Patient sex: F
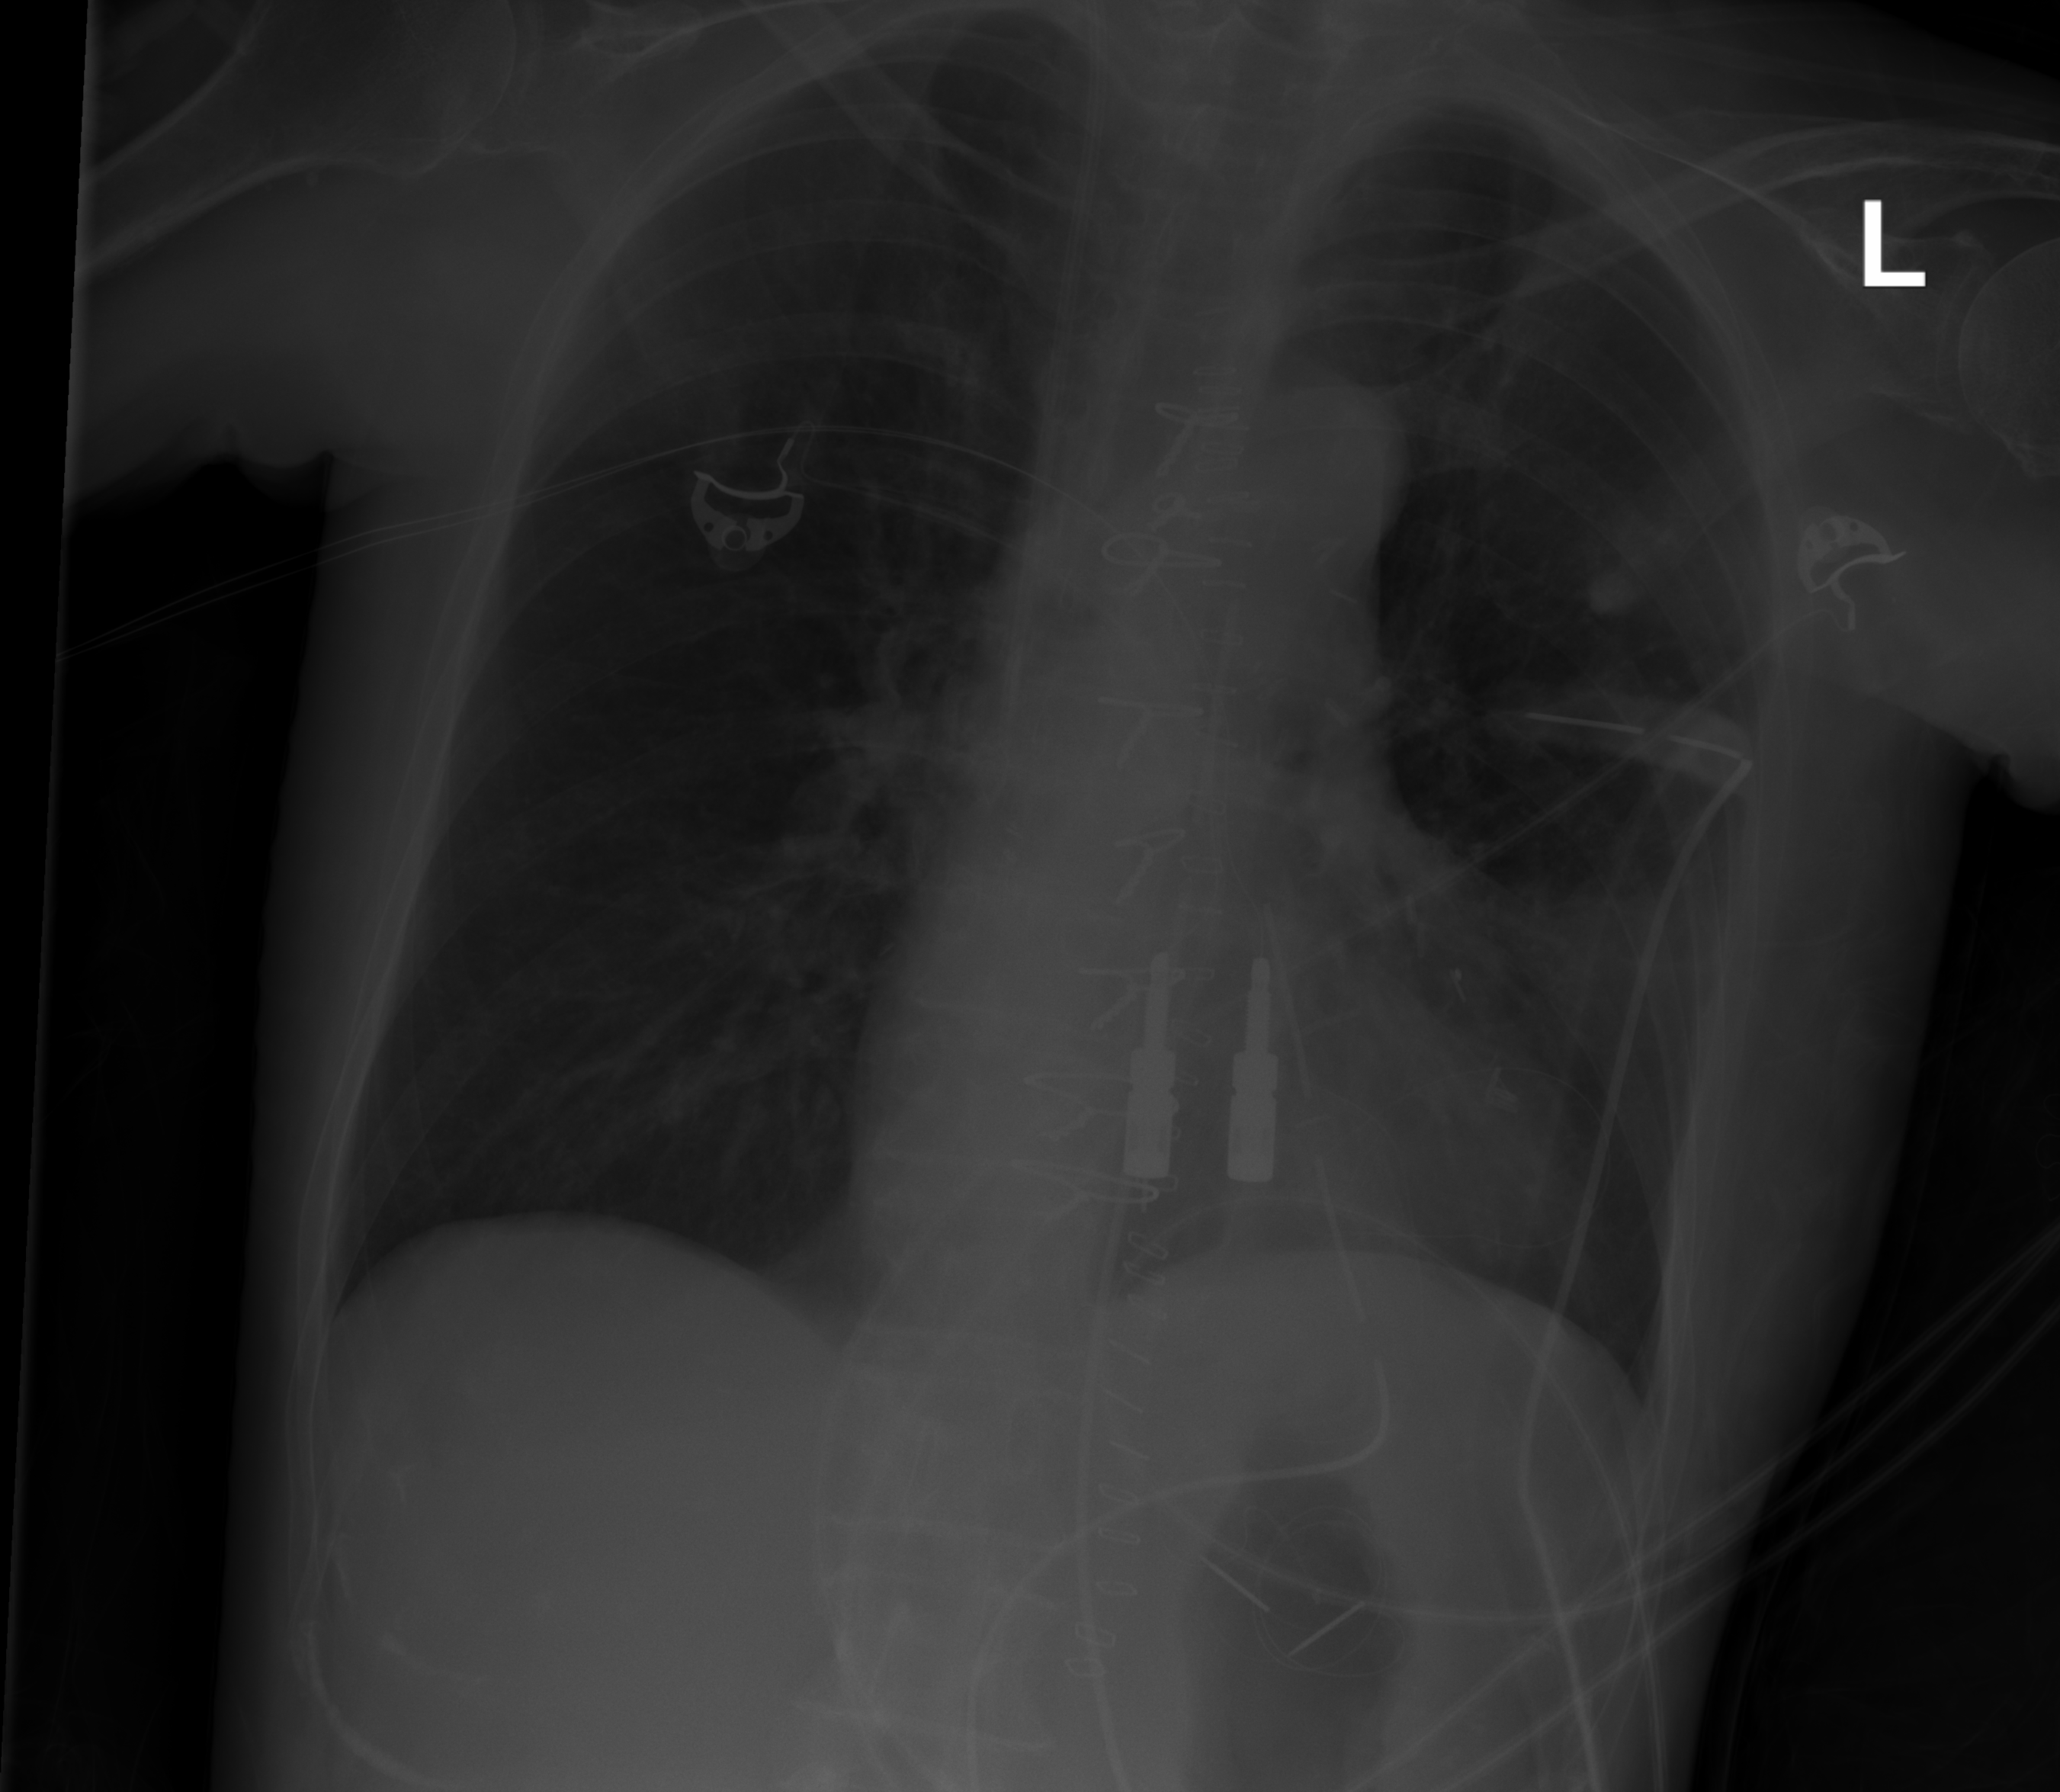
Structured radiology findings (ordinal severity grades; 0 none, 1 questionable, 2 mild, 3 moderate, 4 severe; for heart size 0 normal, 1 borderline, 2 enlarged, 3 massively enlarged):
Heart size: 0
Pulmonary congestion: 0
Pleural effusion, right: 0
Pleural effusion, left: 0
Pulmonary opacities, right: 0
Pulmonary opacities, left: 0
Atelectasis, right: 0
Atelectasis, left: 0